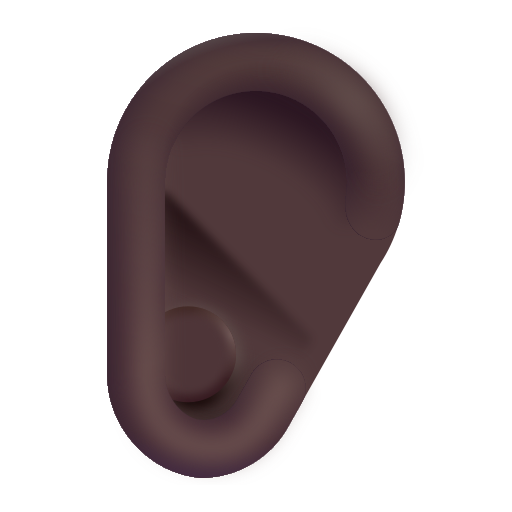
ear color dark